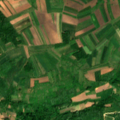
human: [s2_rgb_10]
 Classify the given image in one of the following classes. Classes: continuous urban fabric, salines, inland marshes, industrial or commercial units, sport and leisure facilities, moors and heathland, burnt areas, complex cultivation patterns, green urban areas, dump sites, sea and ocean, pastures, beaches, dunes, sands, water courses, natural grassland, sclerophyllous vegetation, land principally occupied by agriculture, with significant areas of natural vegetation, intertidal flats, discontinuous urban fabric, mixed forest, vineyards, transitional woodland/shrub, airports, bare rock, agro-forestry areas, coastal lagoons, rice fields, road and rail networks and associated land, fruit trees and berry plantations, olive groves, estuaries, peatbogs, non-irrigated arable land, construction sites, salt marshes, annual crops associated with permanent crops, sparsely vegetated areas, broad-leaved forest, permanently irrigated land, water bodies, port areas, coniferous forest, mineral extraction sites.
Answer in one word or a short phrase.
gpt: non-irrigated arable land, land principally occupied by agriculture, with significant areas of natural vegetation, broad-leaved forest